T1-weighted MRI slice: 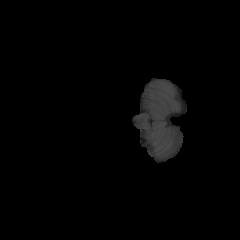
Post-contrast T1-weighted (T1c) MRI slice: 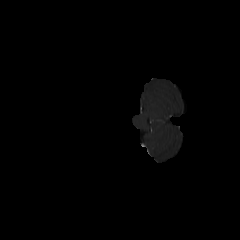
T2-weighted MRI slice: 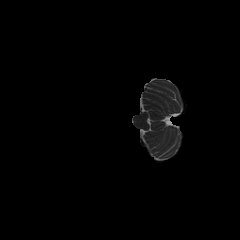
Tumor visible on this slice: no